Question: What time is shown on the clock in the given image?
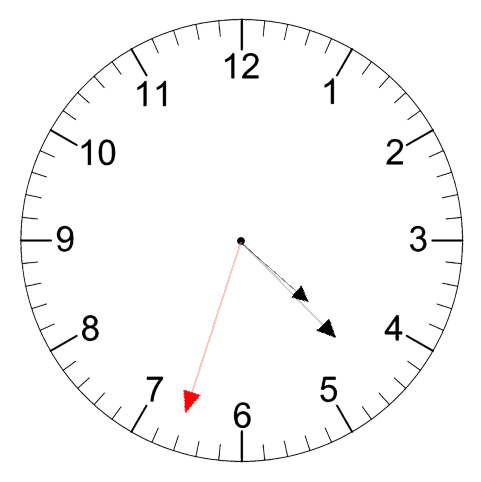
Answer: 04:22:33